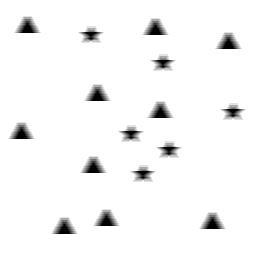
Squares: 0
Triangles: 10
Stars: 6
Total shapes: 16